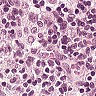
Metastatic tissue present: no